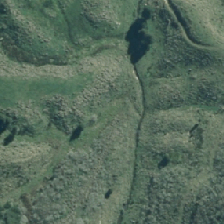
Land cover: grose_broom